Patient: sex M, age 35
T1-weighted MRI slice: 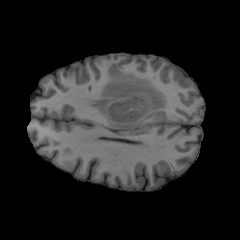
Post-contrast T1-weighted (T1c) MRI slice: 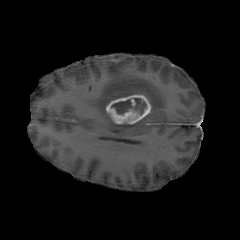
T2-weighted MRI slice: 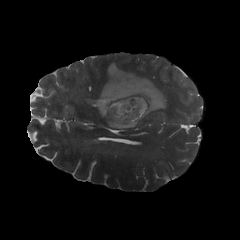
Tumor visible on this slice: yes
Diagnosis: Glioblastoma, IDH-wildtype
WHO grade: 4